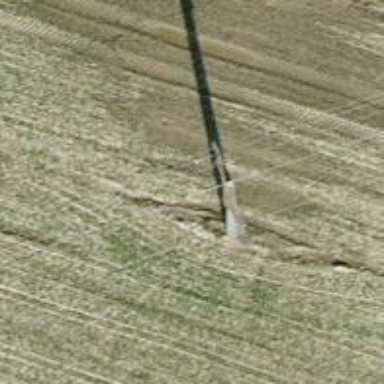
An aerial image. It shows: Power pole.